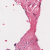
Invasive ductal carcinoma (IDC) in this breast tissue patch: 0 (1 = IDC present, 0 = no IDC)